Question: Whilst learning to develop servlets I added 'C:\Program Files\Apache\Tomcat8\lib\servlet-api.jar' to my J2EE project's build path to get the servlets to work. All fine:
<URL>
I then decided to instead add the entire folder 'C:\Program Files\Apache\Tomcat8\lib' as an "External Class Folder" and suddenly I'm back to "javax.servlet cannot be resolved".
<URL>
This seems to make no sense especially when compared to how eclipse adds the Tomcat library - it looks almost identical:
[
I guess the questions are:
1. What is wrong with my including an entire folder as a "library"?
2. How would one properly add a folder so that it appears as a proper library as in the "Apache Tomcat v8.0" library eclipse adds via wizard
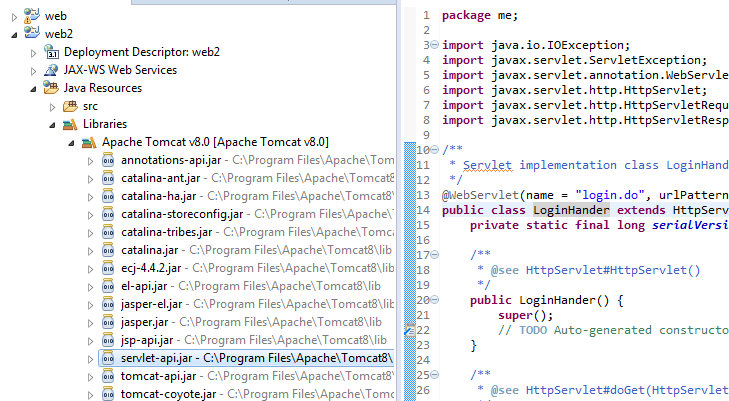
Answer: OK, it seems adding an external class folder means "adding a folder containing class files" and not, as one might hope, "adding a folder containing .jar files containing class files". Thus eclipse, finding no class files in my tomcat/lib folder fails to see the class files inside servlet-api.jar.
As for my 2nd question it's possible to create "User Libraries" as follows:
1. Window -> Preferences
2. Java -> Build Path -> User Libraries
3. Click New... button and enter a name
4. Click the new library and then "Add External JARs..."
5. Browse to tomcat/lib and add all .jar files
To reference this library:
1. Project -> Build Path -> Configure Build Path
2. Add Library... button
3. Choose "User Library"
4. Choose your library